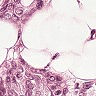
Metastatic tissue present: yes